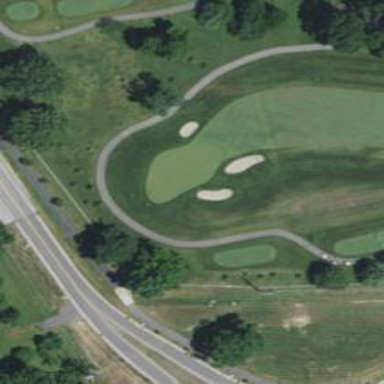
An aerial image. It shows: View of golf hole.